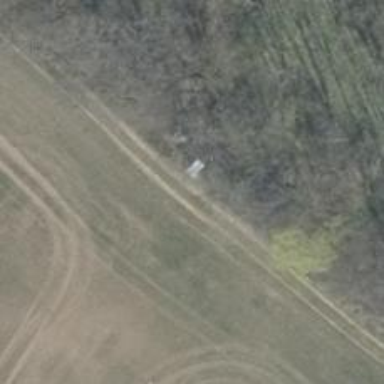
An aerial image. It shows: Hunting stand.